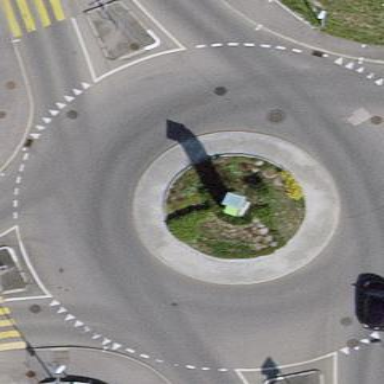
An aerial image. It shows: Tertiary road made of asphalt leading to roundabout junction.